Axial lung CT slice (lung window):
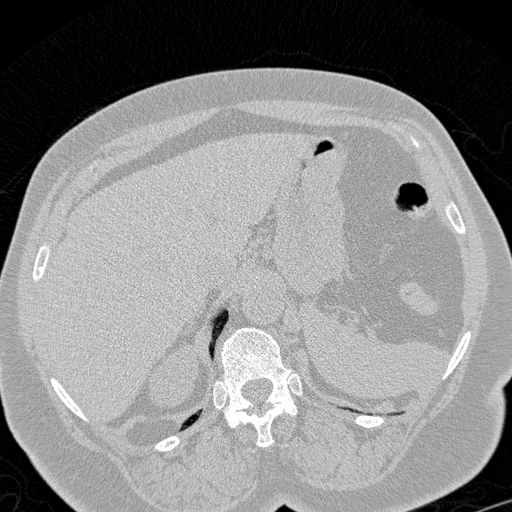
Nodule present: no